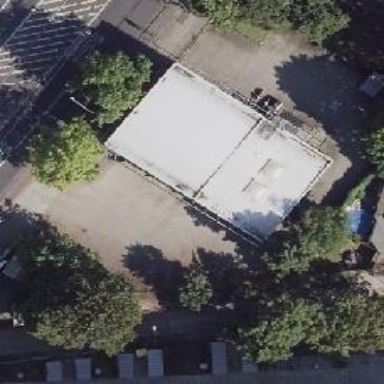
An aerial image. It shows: Car repair shop.